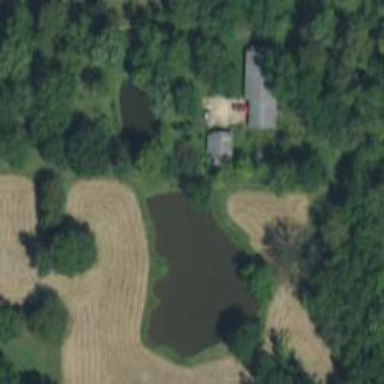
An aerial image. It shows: Pond with natural water.